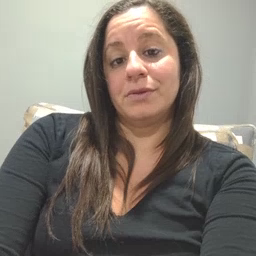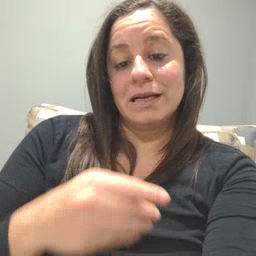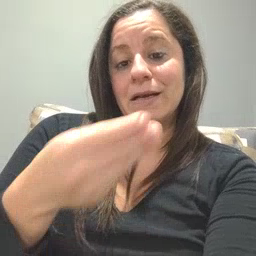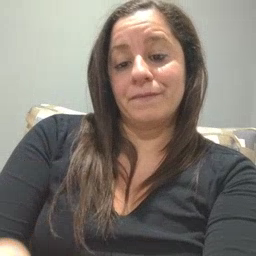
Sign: give